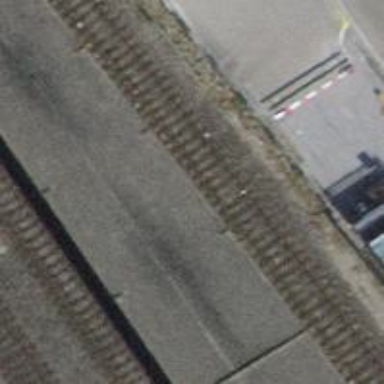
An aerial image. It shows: Retaining wall.